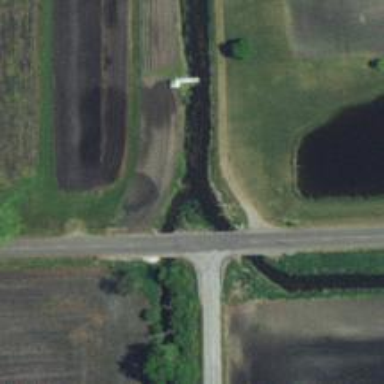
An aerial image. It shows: Tertiary road.